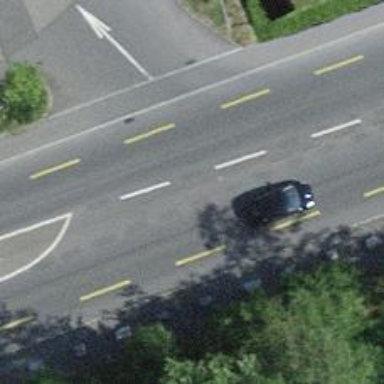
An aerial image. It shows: Primary highway with asphalt surface. There is sidewalk on the left side and soft lane for cycling on the left side.